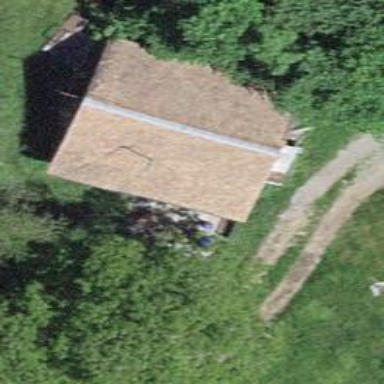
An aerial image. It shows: Rural barn.